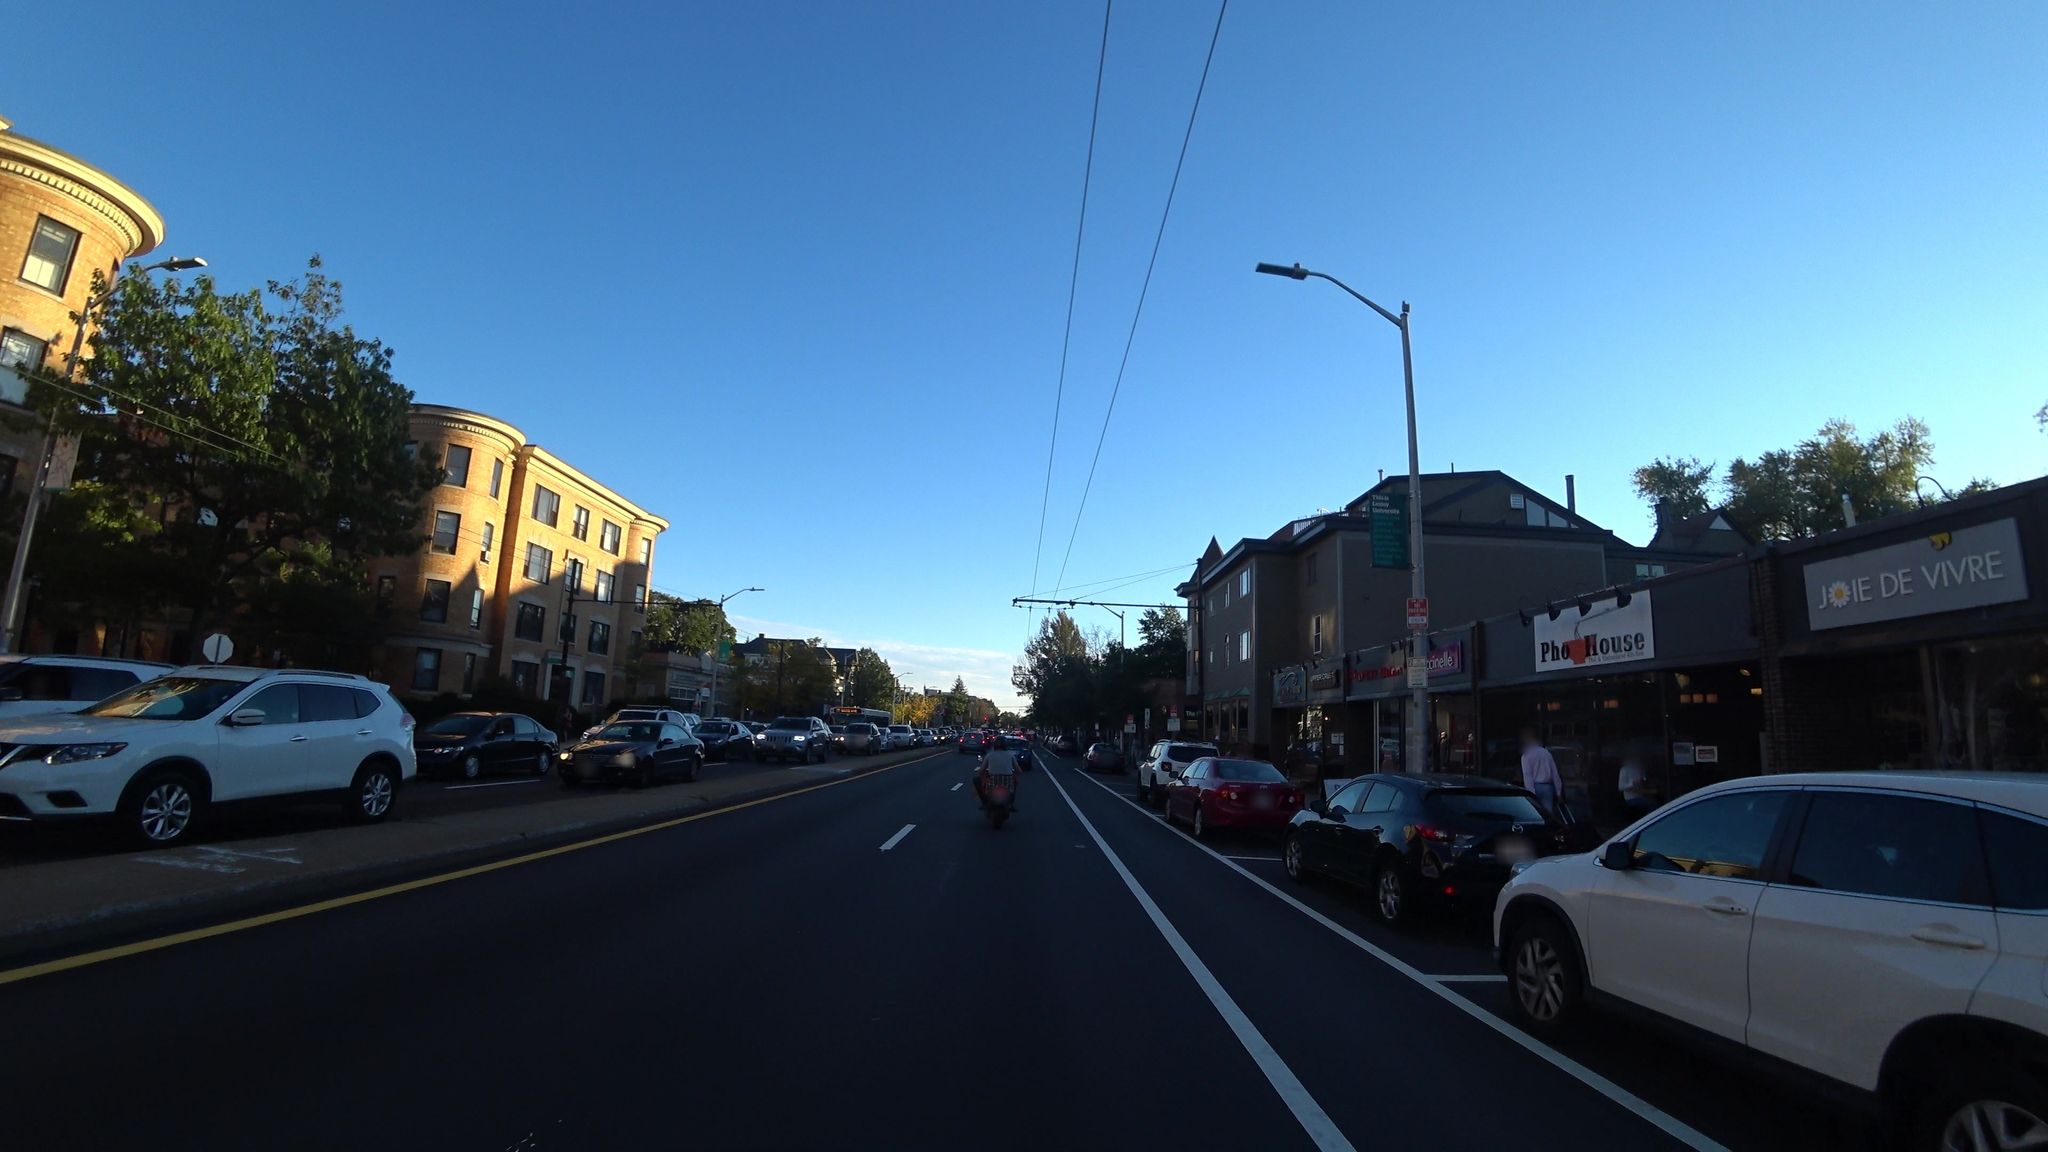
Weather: clear
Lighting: day
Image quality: good
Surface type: driving surface
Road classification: primary
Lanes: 2
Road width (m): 26.8
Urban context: urban centre
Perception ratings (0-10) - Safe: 1.96, Lively: 9.36, Beautiful: 5.93, Boring: 1.26, Depressing: 2.14, Wealthy: 4.6